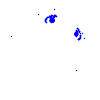
Particle: electron